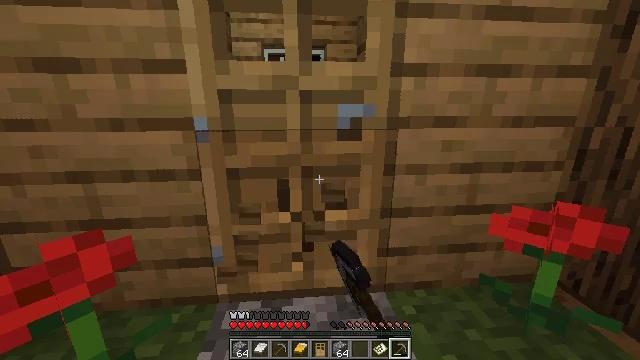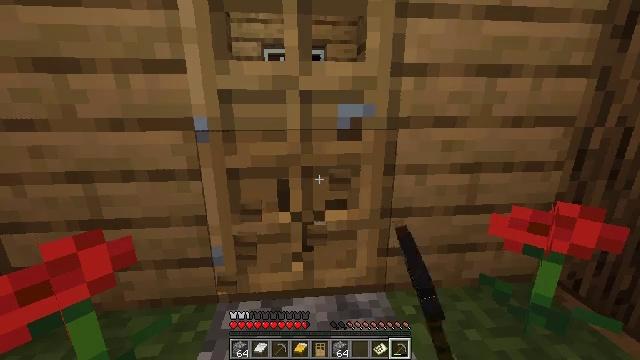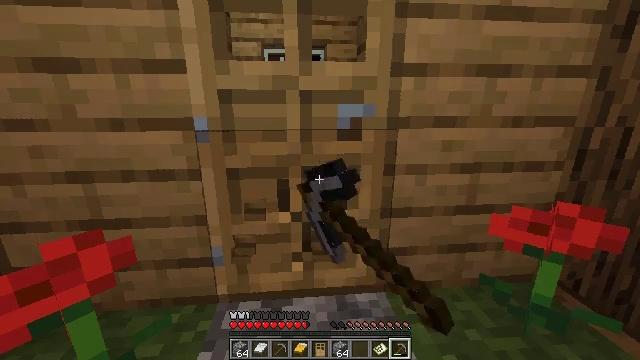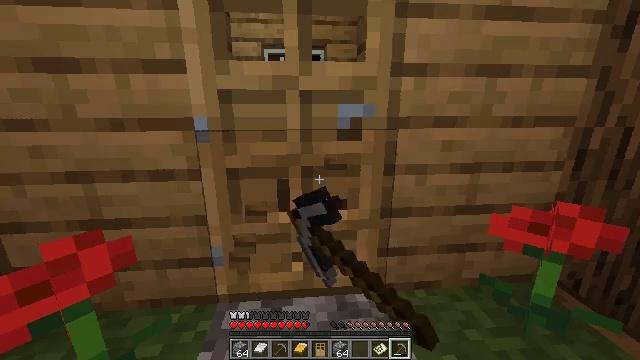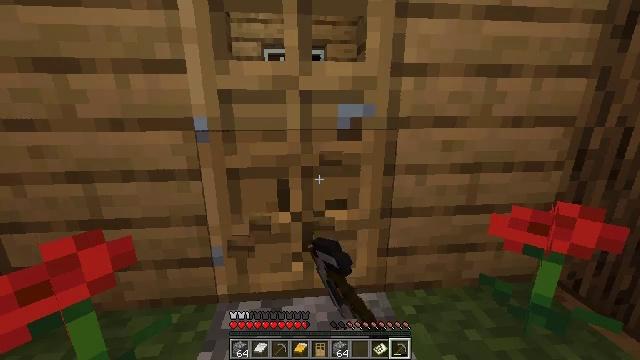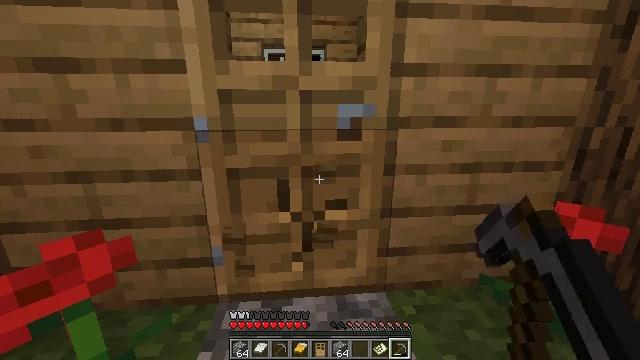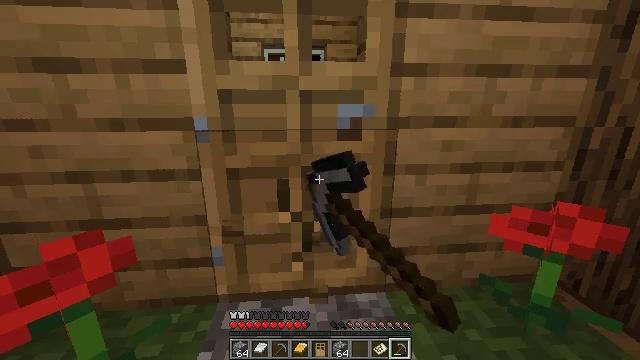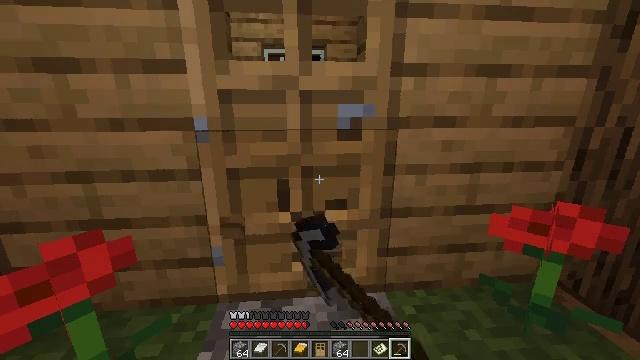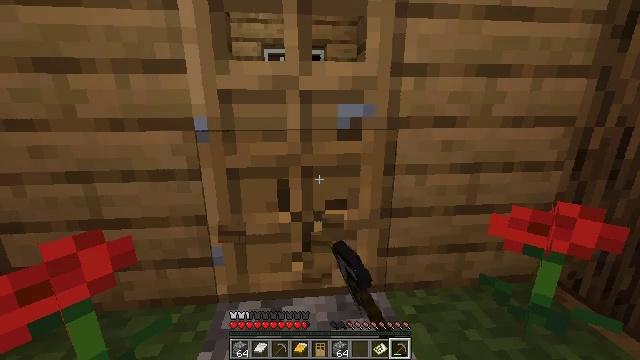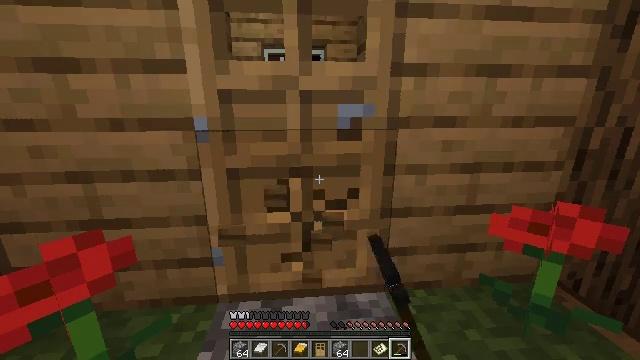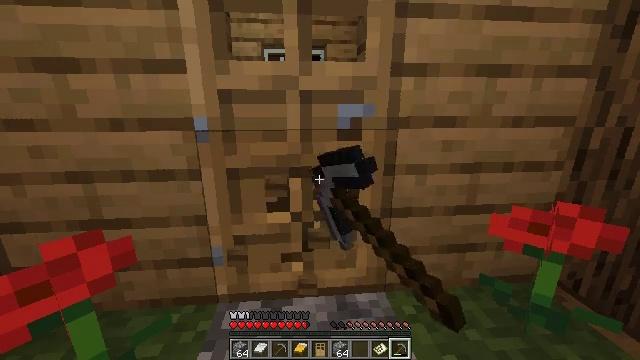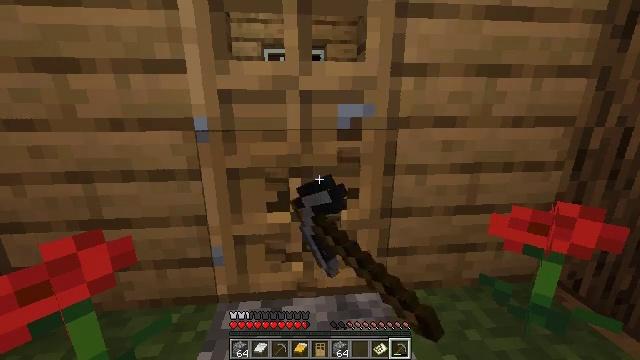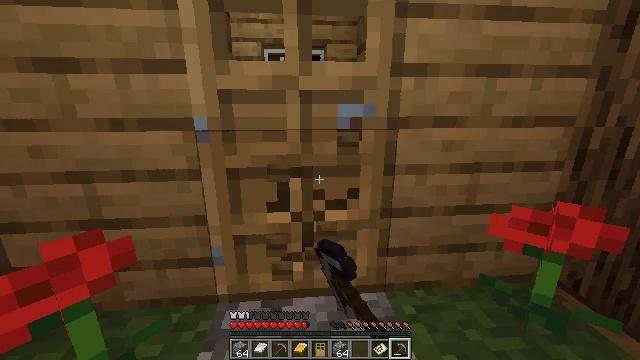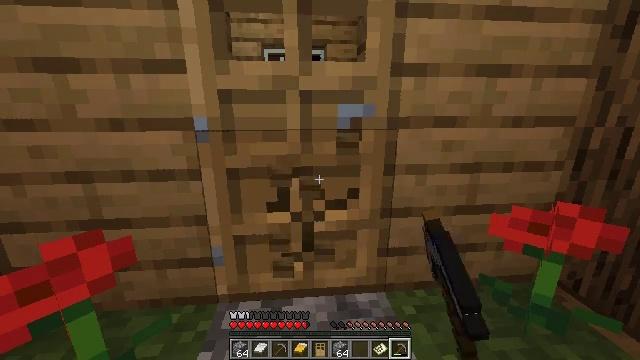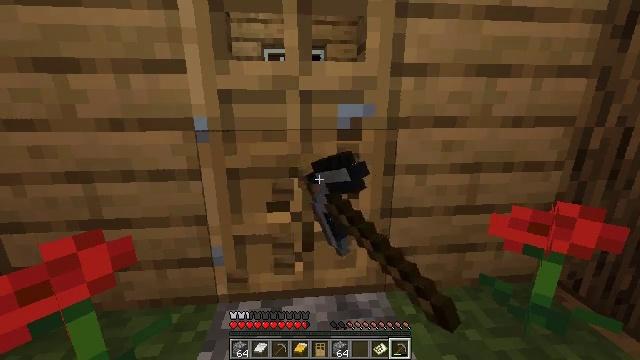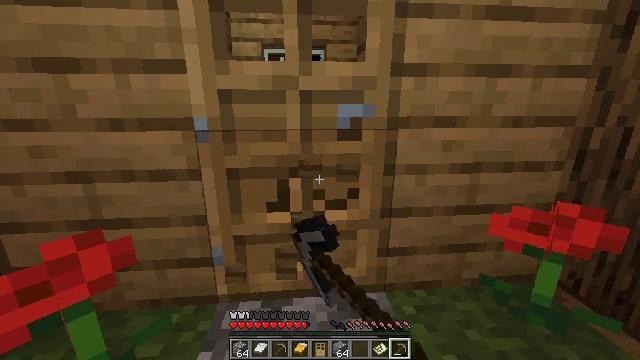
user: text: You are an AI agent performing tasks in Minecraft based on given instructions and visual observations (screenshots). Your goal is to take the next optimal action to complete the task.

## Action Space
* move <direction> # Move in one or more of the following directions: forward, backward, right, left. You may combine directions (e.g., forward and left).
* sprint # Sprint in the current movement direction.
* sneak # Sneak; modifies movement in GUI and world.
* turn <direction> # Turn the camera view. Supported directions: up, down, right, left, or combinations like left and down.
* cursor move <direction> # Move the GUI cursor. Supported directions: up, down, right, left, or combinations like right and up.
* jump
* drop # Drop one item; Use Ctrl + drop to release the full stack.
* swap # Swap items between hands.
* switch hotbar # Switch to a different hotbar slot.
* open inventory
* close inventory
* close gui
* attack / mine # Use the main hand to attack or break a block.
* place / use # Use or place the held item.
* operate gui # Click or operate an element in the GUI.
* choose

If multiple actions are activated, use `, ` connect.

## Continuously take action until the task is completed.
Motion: motion action
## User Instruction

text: Collect the oak door by breaking it.
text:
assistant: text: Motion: attack / mine
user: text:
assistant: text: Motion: attack / mine
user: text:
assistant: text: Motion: attack / mine
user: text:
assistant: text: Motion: attack / mine
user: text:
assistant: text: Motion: attack / mine
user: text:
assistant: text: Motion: attack / mine
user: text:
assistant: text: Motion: attack / mine
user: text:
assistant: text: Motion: attack / mine
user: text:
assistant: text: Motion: attack / mine
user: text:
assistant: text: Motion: attack / mine
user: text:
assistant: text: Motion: attack / mine
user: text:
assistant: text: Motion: attack / mine
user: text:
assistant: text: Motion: attack / mine
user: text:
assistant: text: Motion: attack / mine
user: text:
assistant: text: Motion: attack / mine
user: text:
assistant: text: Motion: attack / mine
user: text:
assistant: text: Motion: attack / mine
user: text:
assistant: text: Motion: attack / mine
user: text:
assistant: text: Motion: attack / mine
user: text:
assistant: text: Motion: attack / mine
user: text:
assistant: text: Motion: attack / mine
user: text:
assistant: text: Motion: attack / mine
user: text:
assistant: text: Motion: attack / mine
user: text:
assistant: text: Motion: attack / mine
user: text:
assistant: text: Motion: attack / mine
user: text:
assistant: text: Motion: attack / mine
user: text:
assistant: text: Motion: attack / mine
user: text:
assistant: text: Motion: attack / mine
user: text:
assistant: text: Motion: attack / mine
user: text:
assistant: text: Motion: attack / mine